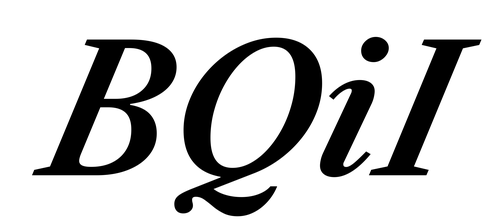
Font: LibreCaslonText-Italic_SemiBold_Italic